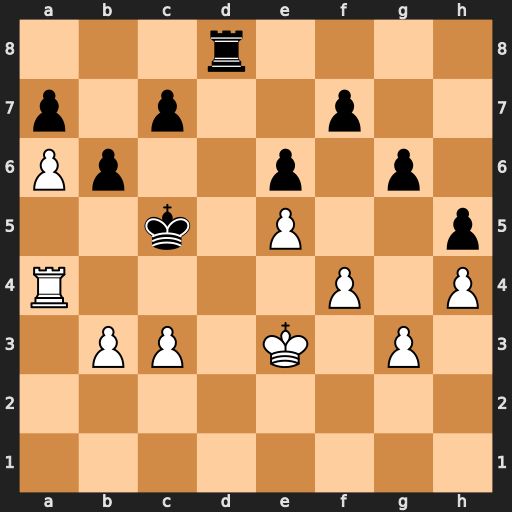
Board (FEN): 3r4/p1p2p2/Pp2p1p1/2k1P2p/R4P1P/1PP1K1P1/8/8
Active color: w
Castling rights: -
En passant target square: -
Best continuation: Rc4+ Kb5 Rxc7